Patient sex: F
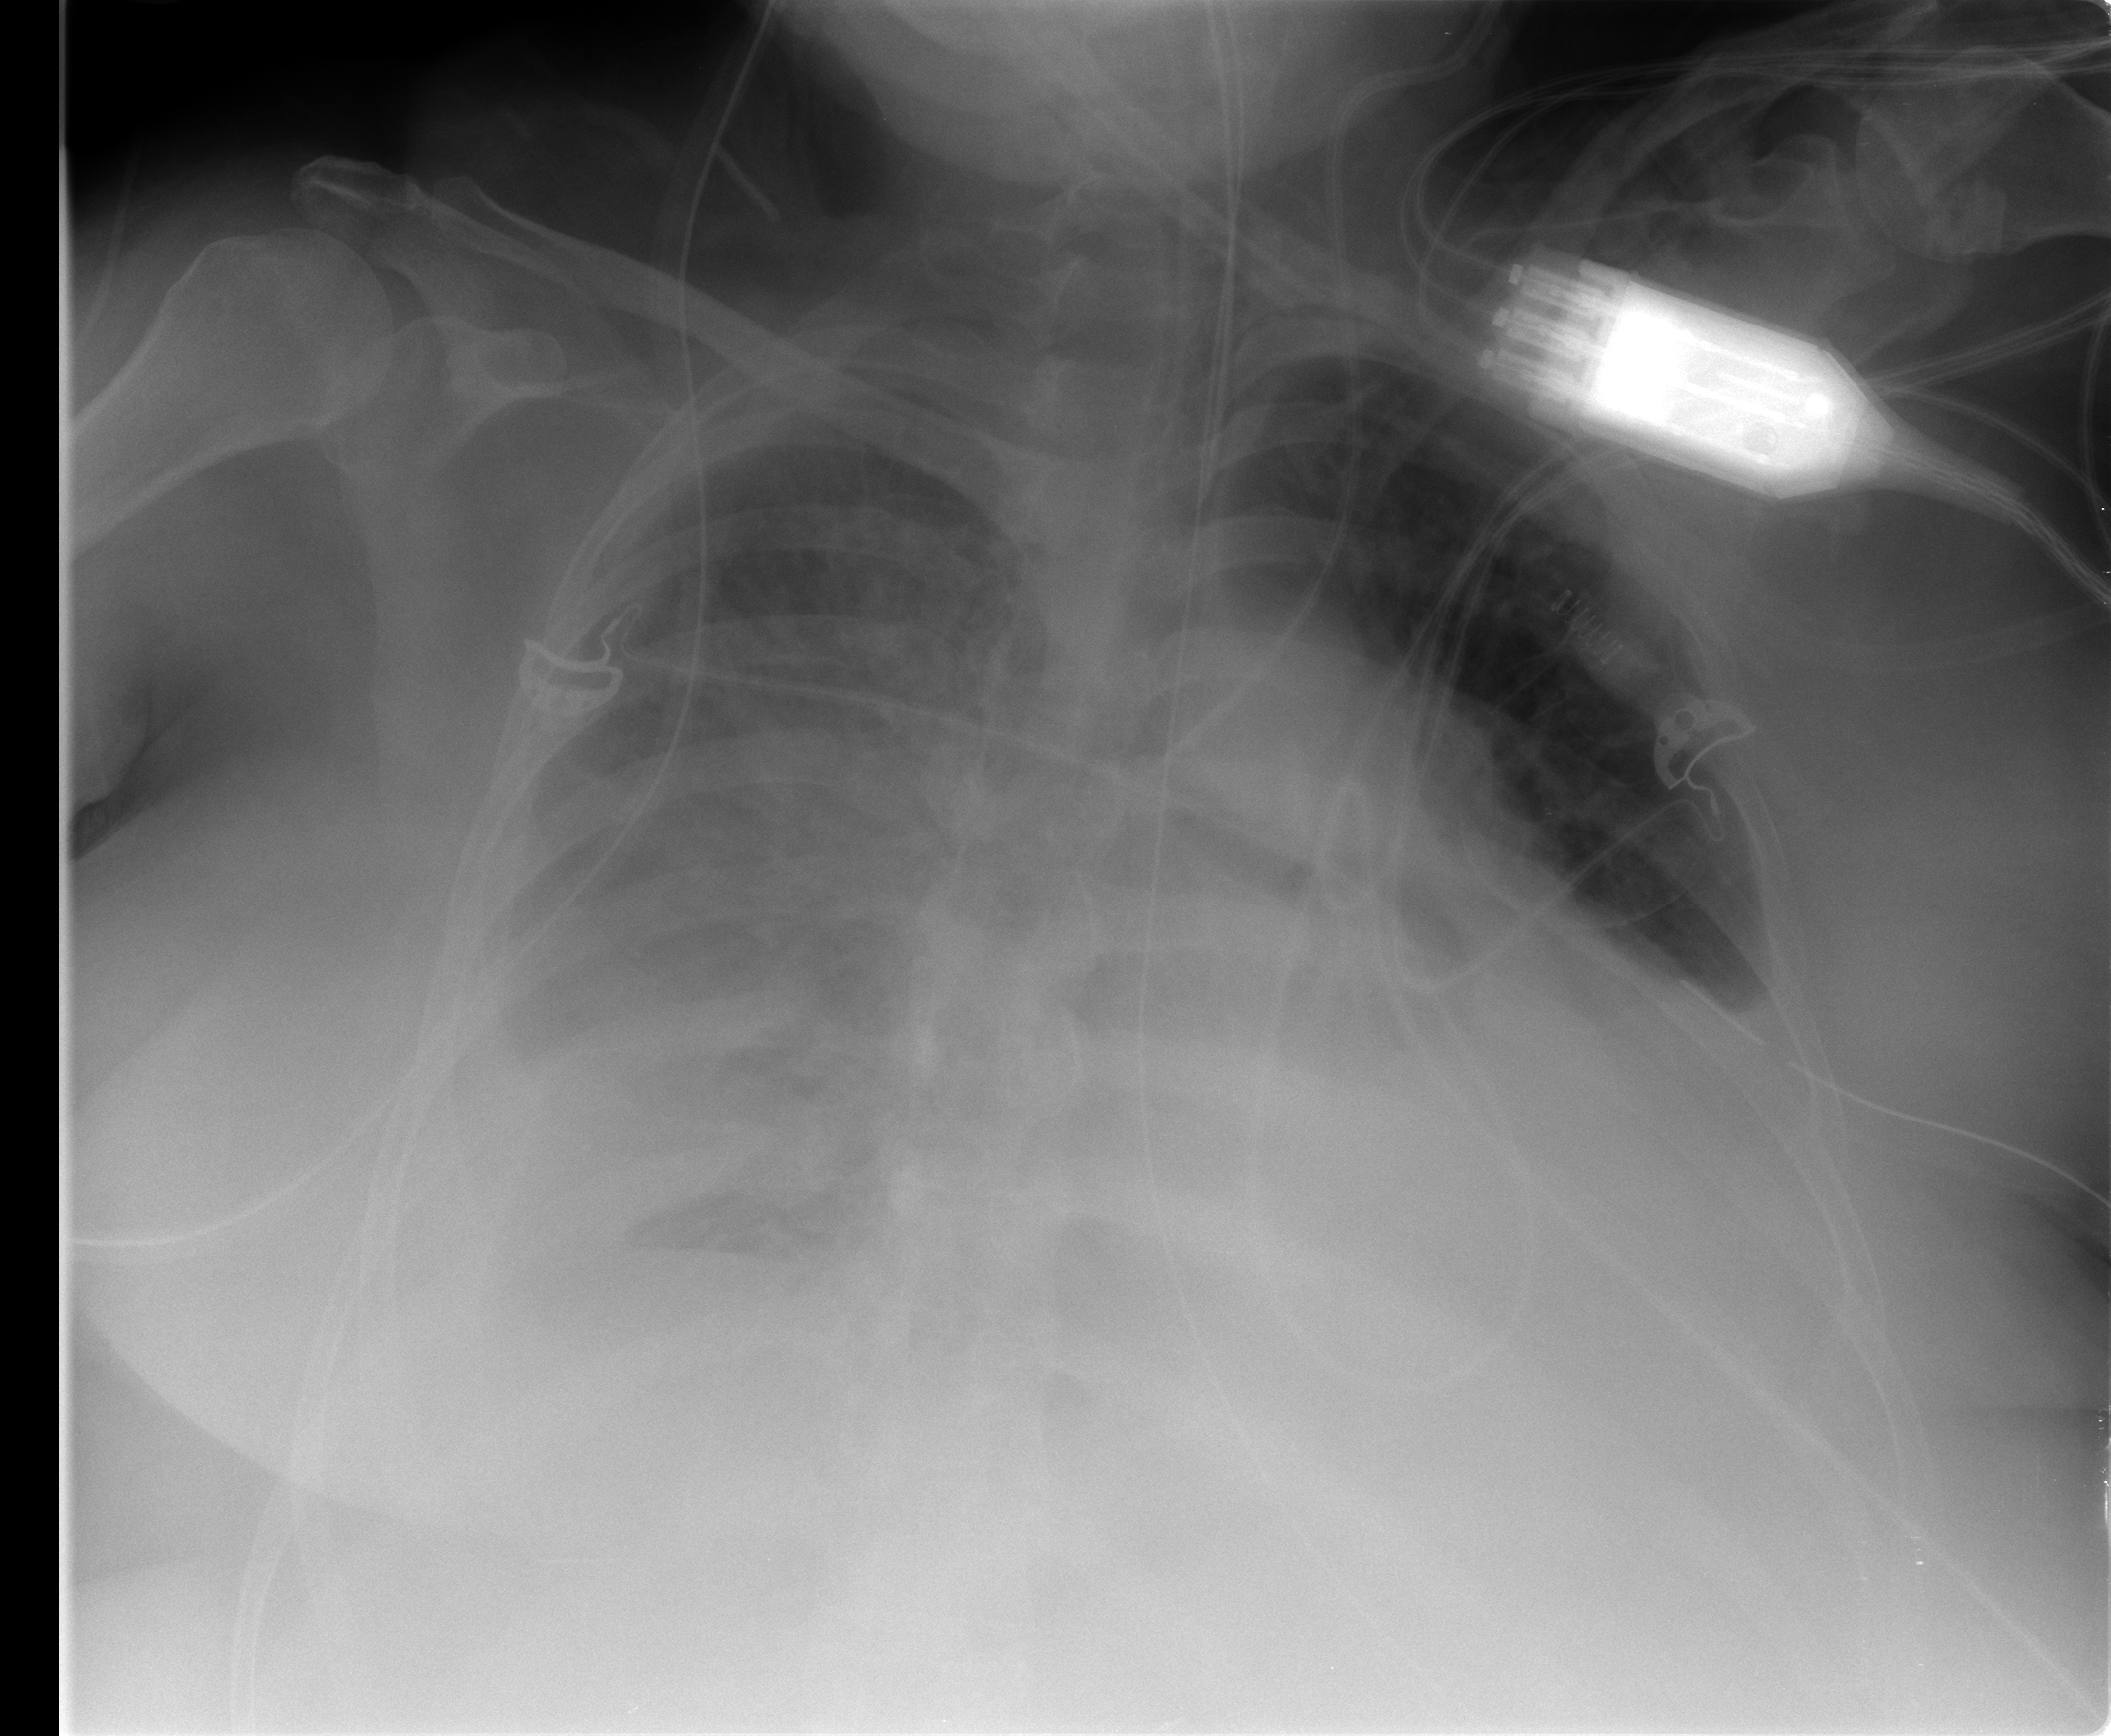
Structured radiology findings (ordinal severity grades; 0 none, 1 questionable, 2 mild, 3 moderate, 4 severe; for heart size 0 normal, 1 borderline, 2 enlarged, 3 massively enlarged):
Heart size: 2
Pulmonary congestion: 2
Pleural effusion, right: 3
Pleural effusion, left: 3
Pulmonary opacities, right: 2
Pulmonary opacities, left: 0
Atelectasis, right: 3
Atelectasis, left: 2